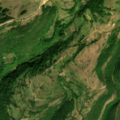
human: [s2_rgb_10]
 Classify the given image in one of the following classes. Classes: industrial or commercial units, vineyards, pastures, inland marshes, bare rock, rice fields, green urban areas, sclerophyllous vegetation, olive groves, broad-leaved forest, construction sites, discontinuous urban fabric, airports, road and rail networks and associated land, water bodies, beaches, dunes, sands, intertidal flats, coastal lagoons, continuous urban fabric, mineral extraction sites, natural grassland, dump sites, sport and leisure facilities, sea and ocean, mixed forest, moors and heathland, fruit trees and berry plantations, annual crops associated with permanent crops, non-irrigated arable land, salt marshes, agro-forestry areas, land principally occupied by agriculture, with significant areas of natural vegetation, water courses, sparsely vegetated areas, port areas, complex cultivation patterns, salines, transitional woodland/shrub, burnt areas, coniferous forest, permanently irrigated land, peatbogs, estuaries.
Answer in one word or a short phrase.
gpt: pastures, broad-leaved forest, transitional woodland/shrub